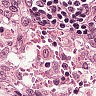
Metastatic tissue present: no